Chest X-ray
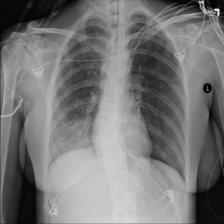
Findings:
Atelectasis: positive
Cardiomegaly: negative
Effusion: negative
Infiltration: positive
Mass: negative
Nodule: negative
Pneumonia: negative
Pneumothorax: negative
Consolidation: negative
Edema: negative
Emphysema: negative
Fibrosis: negative
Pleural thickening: negative
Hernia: negative